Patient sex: F
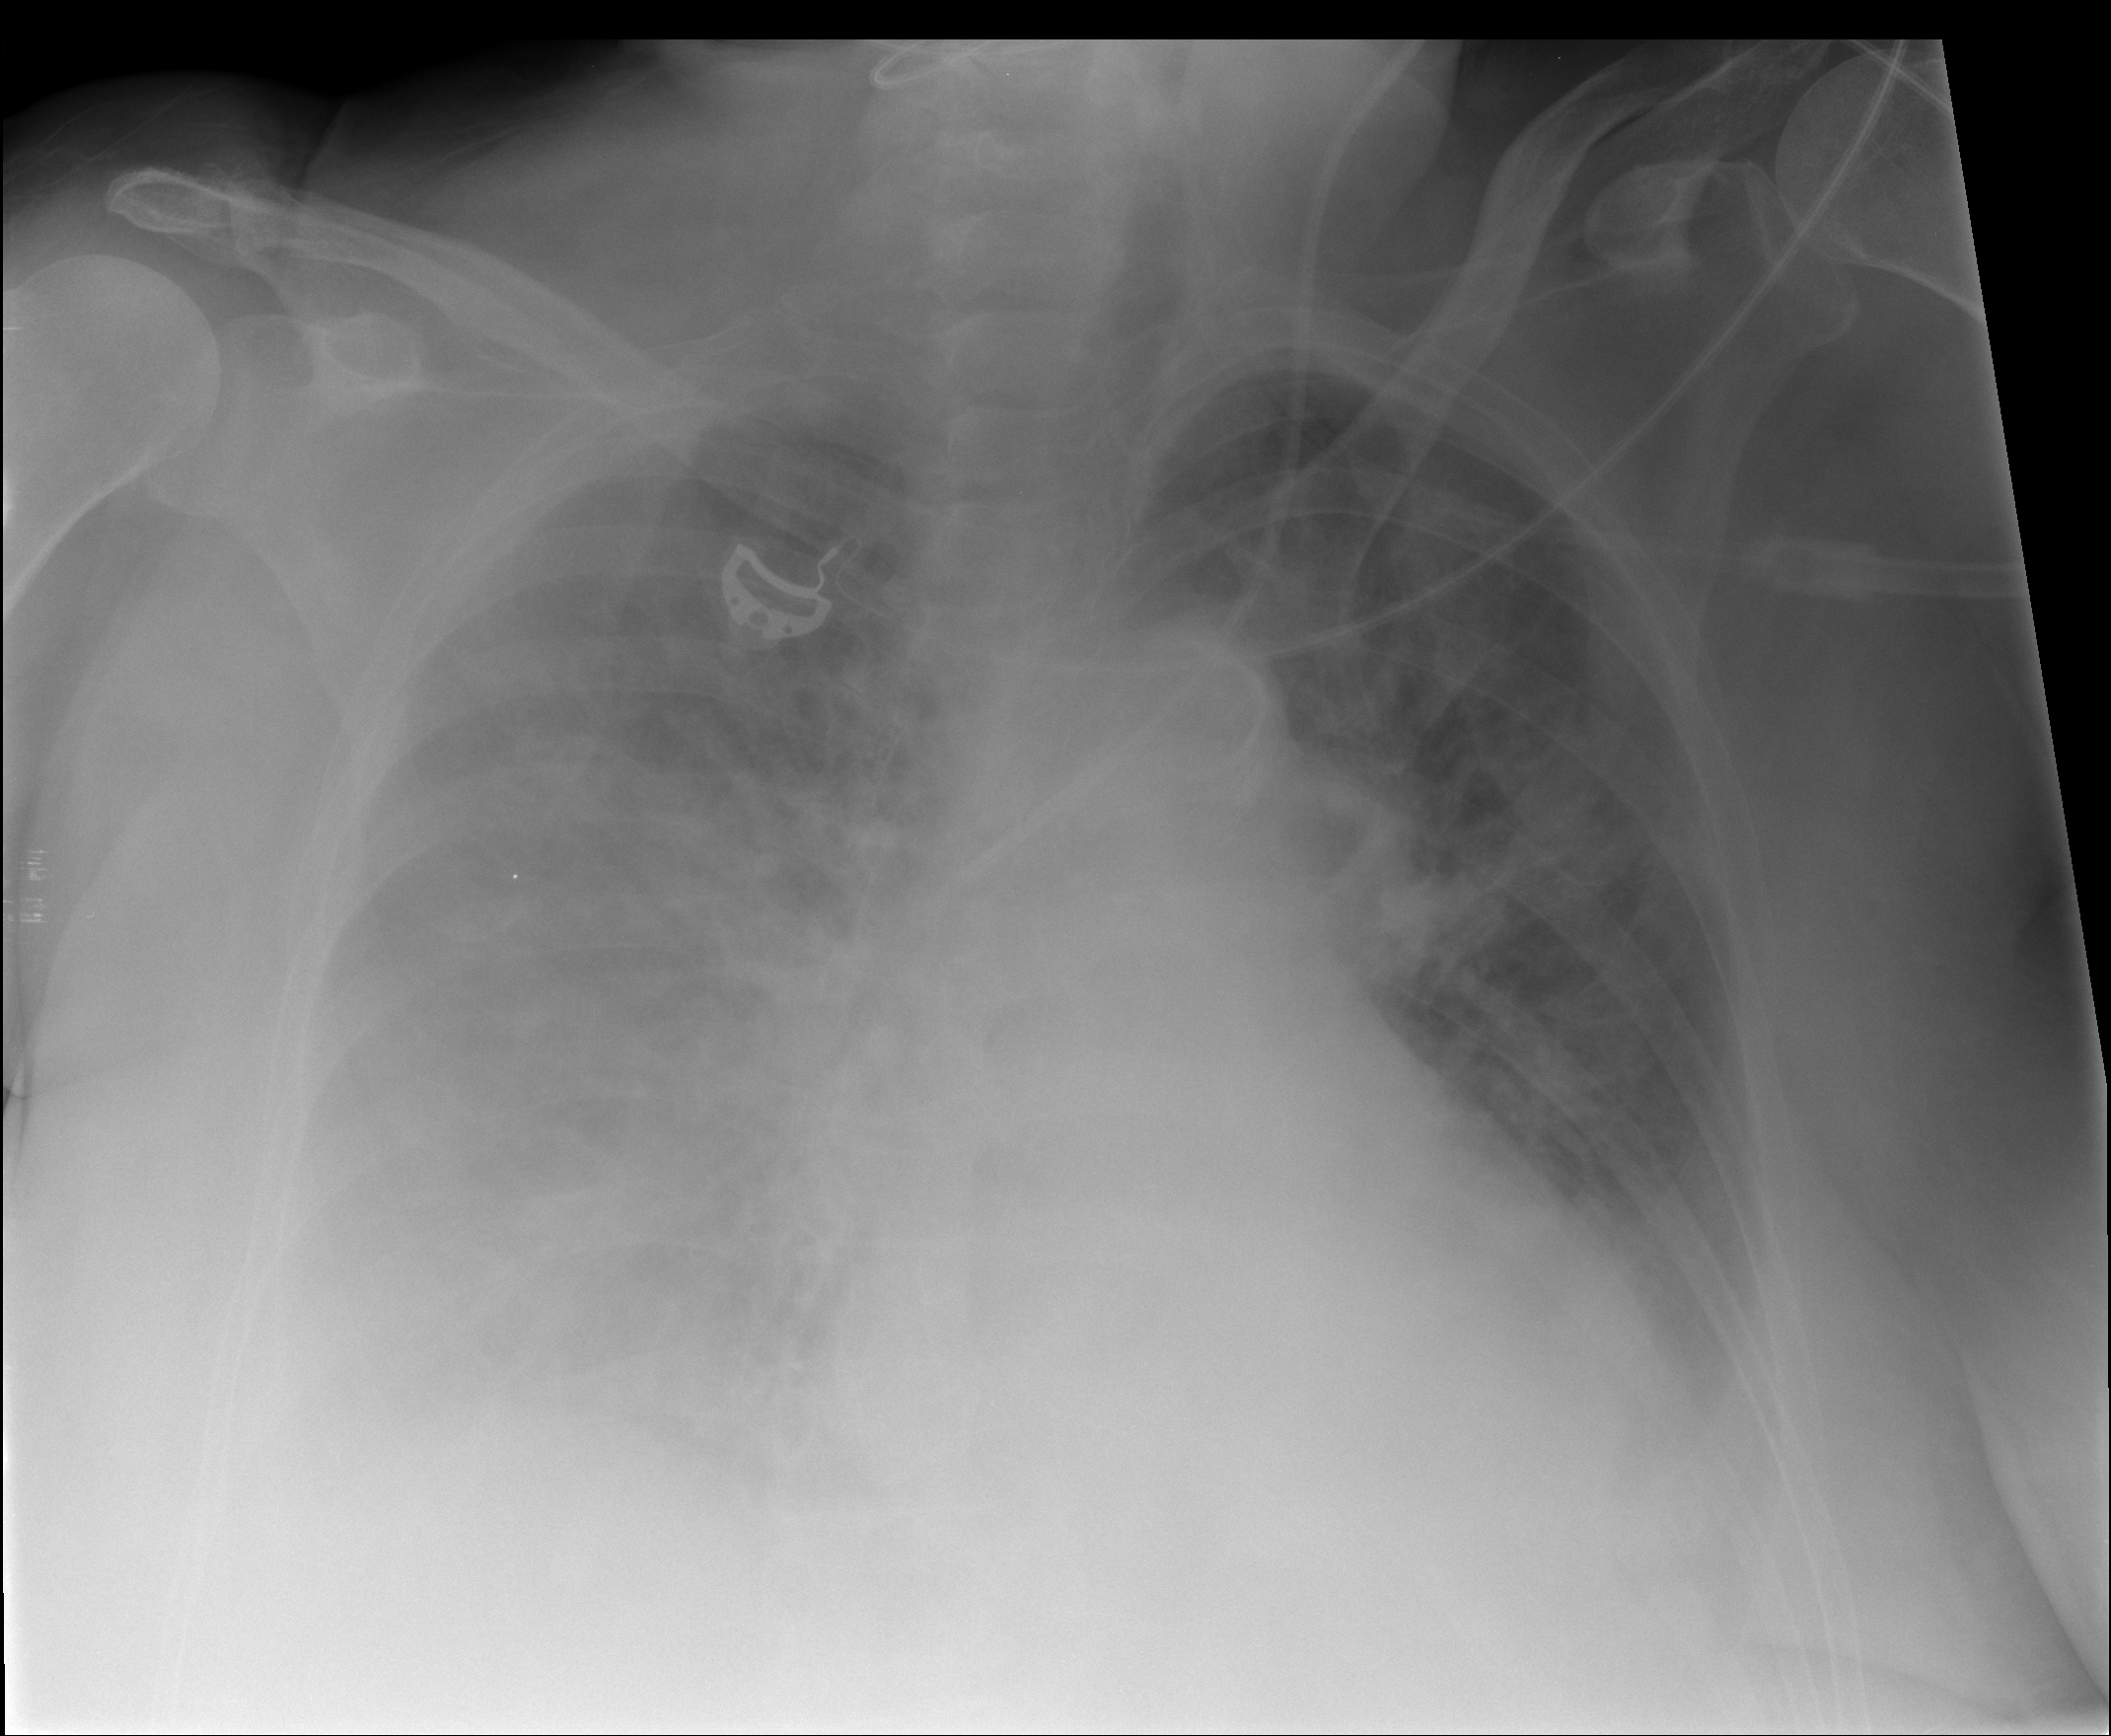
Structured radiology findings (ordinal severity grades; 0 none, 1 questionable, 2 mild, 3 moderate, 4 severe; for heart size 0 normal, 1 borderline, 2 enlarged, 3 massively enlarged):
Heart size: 2
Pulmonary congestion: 2
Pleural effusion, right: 3
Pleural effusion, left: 2
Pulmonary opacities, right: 1
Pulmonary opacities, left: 0
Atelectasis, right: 0
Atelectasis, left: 0